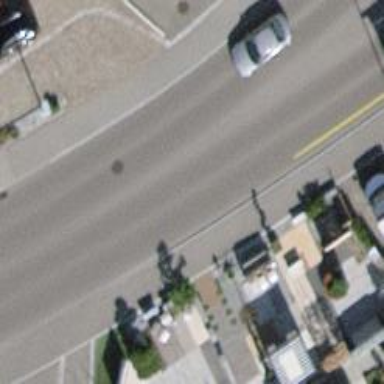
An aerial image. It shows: Asphalt sidewalk.